Interaction volume radius: 10 \u00c5
Interaction volume height: 20 \u00c5
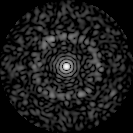
Disorder parameter: 0.8115